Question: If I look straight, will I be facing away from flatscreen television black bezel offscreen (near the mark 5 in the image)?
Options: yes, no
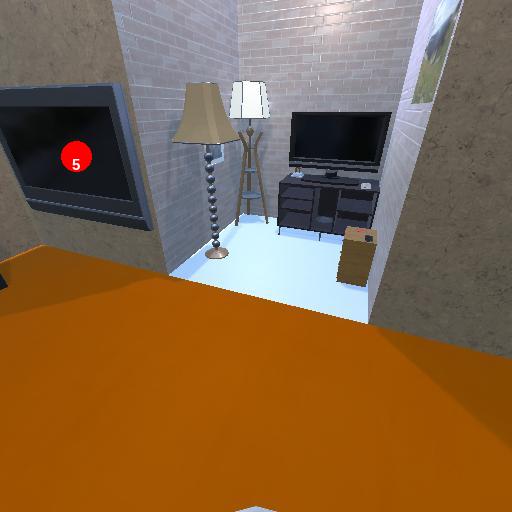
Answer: yes